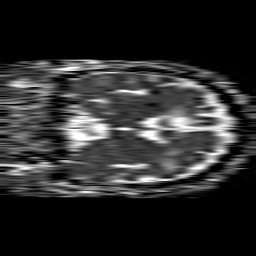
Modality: ADC
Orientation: coronal
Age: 58
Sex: female
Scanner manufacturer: philips
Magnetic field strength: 1.5 T
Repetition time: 4.6 s
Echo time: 0.09059 s